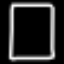
Label: square